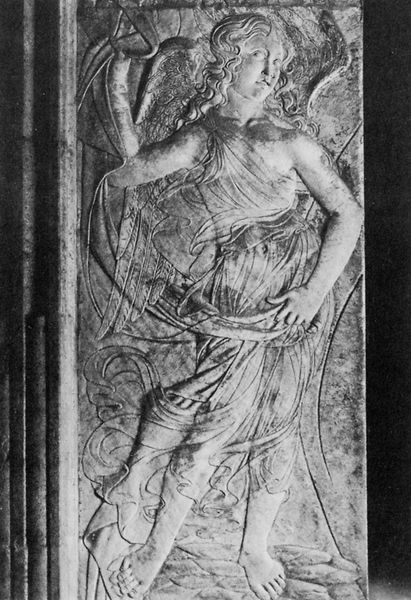
Titel: Basrelief im Malatestiano Tempel in Rimini
Künstler: Gebrüder Alinari
Standort: Bologna
Institution: Istituto di Storia dell'Arte dell'Università di Bologna
Schlagwörter: flügel, körper, mädchen, bewegung, frau, grau, kleid, profil, schleier, tanz, arme, falten, gesicht, mensch, salome, stein, wind, boden, figur, gewand, haare, pose, stoff, tänzerin, locken, renaissance, seide, engel, beine, relief, taille, füsse, wehen, detail, faltenwurf, plastik, platte, fliessend, foto, barfuss, antike, schweben, photo, ganzfigur, kanneluren, gewnad, nasser stil